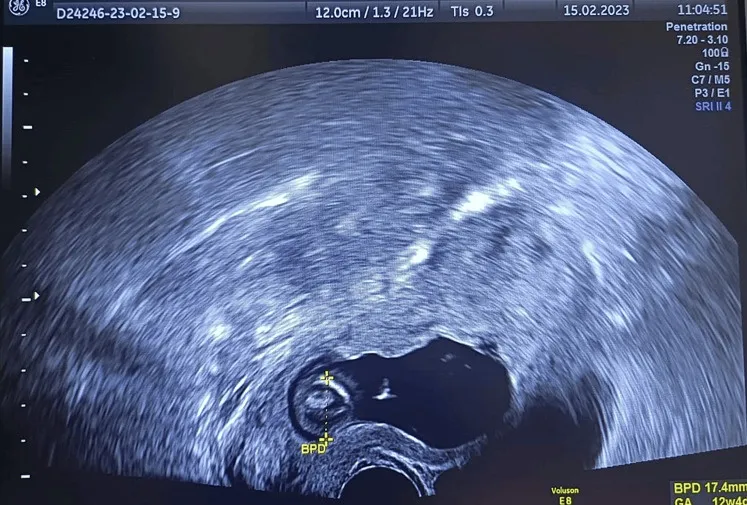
Cervical implantation of a 12-week embryo, with BPD corresponding to 12 weeks and four days.
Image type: radiology (ultrasound)